Question: I use the library <URL> to draw a bar chart.
I have the following problem:
When I have more than 4 or 5 bars in my chart x label is not drawed properly.

How can I resolve this issue?
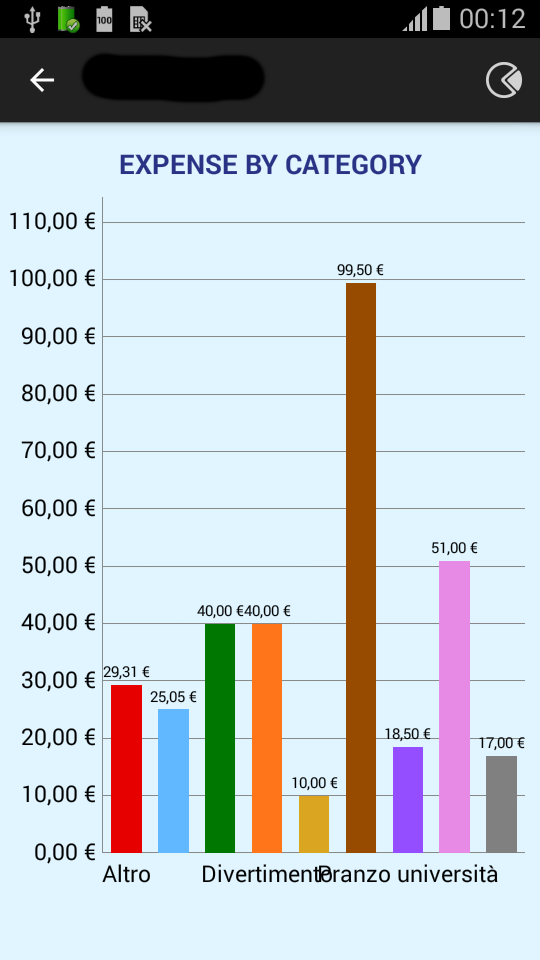
Answer: I would suggest that you either increase the space between the axis labels:
'''
xAxis.setSpaceBetweenLabels(...);
'''
or that you decrease the length of your labels in general, e.g. only first two letters or something like that.